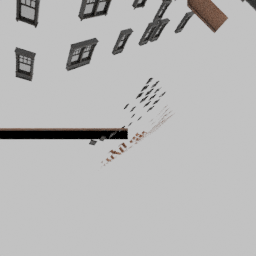
Label: architecture